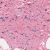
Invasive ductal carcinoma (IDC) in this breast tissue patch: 1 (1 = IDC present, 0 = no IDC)